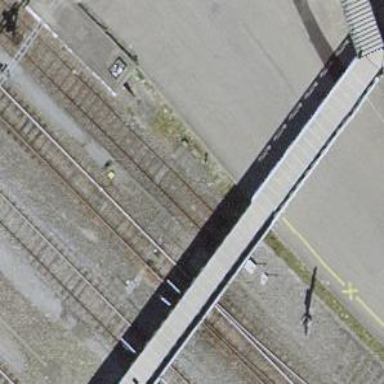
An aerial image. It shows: Railway switch.